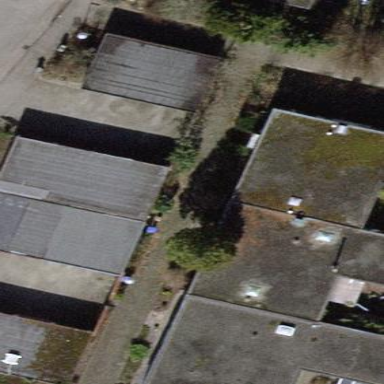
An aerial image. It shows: Group of garages.